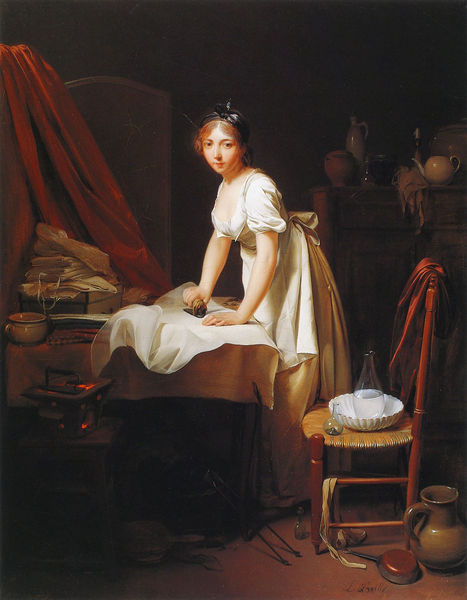
Titel: Bügelnde Frau
Künstler: Louis-Léopold Boilly
Institution: Boston, Museum of Fine Arts
Schlagwörter: dunkel, gemälde, wasser, weiß, mädchen, wäsche, braun, frau, holz, hut, kleid, licht, schwarz, stuhl, tisch, blick, dame, rot, tuch, flasche, flaschen, schale, schüssel, teller, innenraum, porträt, vorhang, haare, stoff, stoffe, innen, renaissance, arbeit, ofen, kanne, krug, schürze, topf, kommode, arbeiten, heiß, hocker, dienstmädchen, hausdame, korb, laken, eisen, glut, geschirr, häubchen, karaffe, anrichte, rote haare, krüge, hausarbeit, behälter, tonkrug, feuerstelle, herd, pfanne, hausmädchen, arbeiterin, glühend, bügeleisen, bügeln, büglerin, 1860, hausarbeiten, plätteisen, renaisancce, mädcdhen